Question: I have a database with this structure.

I am using JSP + Servlet + Entity Classes from database + Session Beans for entity classes. As you can see, my tables are normalized which in return makes it necessary to join tables to obtain the whole details of a patient/staff. As i studied the <URL> i saw that they access the database by using the facade.find etc and etc. Considering my case, I have also tried using the same thing.
For example. I have a session bean (Profile Manager) which accesses the entities and puts it in the map.
'''
public Map getPatientDetails(int patientID)
{
Map patientMap = new HashMap();
Patient patient = patientFacade.find(patientID);
User user = userFacade.find(patient.getUserId().getId());
UserContact userContact = user.getUserContact();
Family family = familyFacade.find(patient.getFamilyId().getId());
String patientDOB = new SimpleDateFormat("MMMMM dd, yyyy").format(user.getDateOfBirth());
patientMap.put("familyRecord", family);
patientMap.put("patientRecord", patient);
patientMap.put("patientDOB", patientDOB);
patientMap.put("userRecord", user);
patientMap.put("userContactRecord", userContact);
return patientMap;
}
'''
As I give myself time to think about it, I thought that I can join the entities by using and setting a namedquery instead making it a single access. Which is the right way to do this? Do you think using facades to access my database is better than constructing an inner join query to acheive getting all the information at once? What would you guys suggest? Thanks!
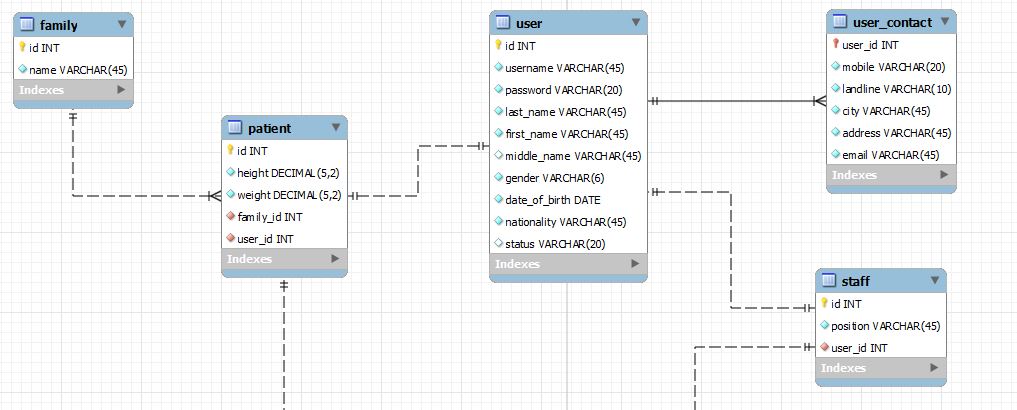
Answer: I would suggest you to avoid joins in your SQL as, in my experience, it is one of the main root cause of performance issues associated to data access layer.
I would suggest to fetch entity one by one (like hibernate). In this method, there will be round trips to the database. But the SQLs will be simple and thus faster.